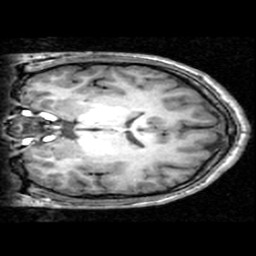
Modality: T1w
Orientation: coronal
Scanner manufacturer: ge
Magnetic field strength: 3 T
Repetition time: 0.00904 s
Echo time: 0.00184 s